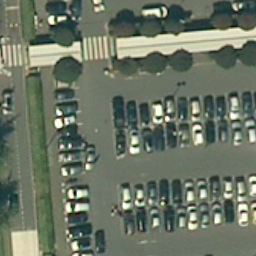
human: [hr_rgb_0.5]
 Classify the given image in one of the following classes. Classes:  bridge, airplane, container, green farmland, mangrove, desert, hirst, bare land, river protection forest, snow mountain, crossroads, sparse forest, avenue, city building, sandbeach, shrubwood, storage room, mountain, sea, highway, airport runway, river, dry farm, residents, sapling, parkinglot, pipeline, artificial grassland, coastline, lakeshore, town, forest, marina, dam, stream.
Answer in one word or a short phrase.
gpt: parkinglot